Question: I have a data-wrangling problem.
Per observation, I have data that has a number of exhibited "features", and they result in an outcome as well as the duration of time spent.
So, for example, we have this data.
'''
participantID observation treatment duration outcome feature.A feature.B feature.C feature.D feature.other
1 1 A 3.1 Successful TRUE FALSE TRUE FALSE FALSE
1 2 A 2.1 Successful TRUE TRUE FALSE TRUE FALSE
1 3 A 1.0 Unsuccessful FALSE FALSE FALSE FALSE TRUE
1 4 A 5.1 Successful TRUE FALSE TRUE TRUE FALSE
2 1 B 2.5 Unsuccessful FALSE FALSE FALSE FALSE TRUE
2 2 B 3.1 Unsuccessful TRUE FALSE TRUE FALSE FALSE
2 3 B 2.6 Successful TRUE TRUE FALSE FALSE FALSE
2 4 B 2.8 Successful TRUE FALSE TRUE FALSE FALSE
2 5 B 2 Unsuccessful TRUE TRUE TRUE TRUE FALSE
2 6 B 3.6 Successful TRUE FALSE TRUE FALSE FALSE
3 1 A 3.4 Successful FALSE FALSE FALSE FALSE TRUE
3 2 A 3.5 Unsuccessful TRUE FALSE TRUE FALSE FALSE
'''
The idea is that we have who have tried different attempts (). These participants were in groups A, or B. Based on their attempts, we identified if they were , as well as the of their attempt. We also identify if they used particular , which are not mutually-exclusive with each other, with the exception of , which is TRUE only when every other feature is FALSE.
I would like to be able to plot this data in ggplot with a command similar to the following:
'''
ggplot(test, aes(x=observation, y=duration, fill=outcome)) + geom_bar(position="dodge", stat="identity") + facet_grid(participantID ~ feature.A + feature.B + feature.C + feature.D + feature.other)
'''
This command would print a gridded plot of features and participants, and looks something like this:

I'm not sure, however, that this is the right "way" to use the data. One thing I want to be able to do is to somehow collapse the different "feature" variables into one, so I can easily use it (for example, if I want to build stacked bar charts I can just add it as a "feature" column in ggplot).
From what I understand, I should be melting it down to long format, right? But if I do that incorrectly, the feature variables end up duplicating the number of observations because each "TRUE" ends up appearing as an ID and then it ends up that there are problems counting the observations (especially if I do 'cumsum's and similar to do additions).
Attempt:
reshape(test, direction="long", varying=c("feature.A", "feature.B", "feature.C", "feature.D", "feature.other")) # This gives me some odd output, including "time" as the old feature variable A/B/C/D/other
But then when I plot it gives me output that doesn't make sense (for example, all of the bars end up being the same height).
So my question is:
I ask this because if I want to (later) plot a cumulative sum of the durations at each observation, using reshape gets in the way: for example, if I have a reshaped data frame:
'''
ddply(test_long, .(participantID), summarize,cumsum(duration))
'''
will give me incorrect results. I suppose one way to get around this is to simply do the calculation before the melt, but doing things in an order-dependent way is somewhat less than idea.
Maybe this also stems from an understanding of what exactly "long" format and "wide" format are and how they interact with ggplot as well, if someone can briefly point me to explanatory resources to further my understanding I would appreciate it.
dput data below:
'''
test <- structure(list(participantID = c(1L, 1L, 1L, 1L, 2L, 2L, 2L,
2L, 2L, 2L, 3L, 3L), observation = c(1L, 2L, 3L, 4L, 1L, 2L,
3L, 4L, 5L, 6L, 1L, 2L), treatment = structure(c(1L, 1L, 1L,
1L, 2L, 2L, 2L, 2L, 2L, 2L, 1L, 1L), .Label = c("A", "B"), class = "factor"),
duration = c(3.1, 2.1, 1, 5.1, 2.5, 3.1, 2.6, 2.8, 2, 3.6,
3.4, 3.5), outcome = structure(c(1L, 1L, 2L, 1L, 2L, 2L,
1L, 1L, 2L, 1L, 1L, 2L), .Label = c("Successful", "Unsuccessful"
), class = "factor"), feature.A = c(TRUE, TRUE, FALSE, TRUE,
FALSE, TRUE, TRUE, TRUE, TRUE, TRUE, FALSE, TRUE), feature.B = c(FALSE,
TRUE, FALSE, FALSE, FALSE, FALSE, TRUE, FALSE, TRUE, FALSE,
FALSE, FALSE), feature.C = c(TRUE, FALSE, FALSE, TRUE, FALSE,
TRUE, FALSE, TRUE, TRUE, TRUE, FALSE, TRUE), feature.D = c(FALSE,
TRUE, FALSE, TRUE, FALSE, FALSE, FALSE, FALSE, TRUE, FALSE,
FALSE, FALSE), feature.other = c(FALSE, FALSE, TRUE, FALSE,
TRUE, FALSE, FALSE, FALSE, FALSE, FALSE, TRUE, FALSE)), .Names = c("participantID",
"observation", "treatment", "duration", "outcome", "feature.A",
"feature.B", "feature.C", "feature.D", "feature.other"), class = "data.frame", row.names = c(NA,
-12L))
'''
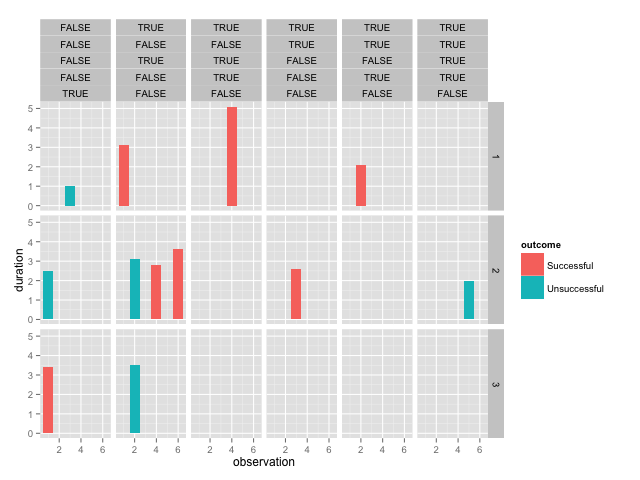
Answer: '''
test_long = reshape(test, direction = 'long',
idvar = 1:5, varying = 6:10, sep = ".",
)
rownames(test_long) = NULL
library(ggplot2)
ggplot(test_long, aes(x = observation, y = duration, fill = outcome)) +
geom_bar(position="dodge", stat="identity") +
facet_grid(participantID ~ time)
'''